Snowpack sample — Buffalo Mountain, Silverthorne, Colorado, USA (2/22/26, 2:02 PM MST)
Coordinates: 39.622, -106.113
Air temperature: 33 °F
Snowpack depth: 63 cm
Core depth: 50 cm
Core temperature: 26.6 °F
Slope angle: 11°, slope face: 116°
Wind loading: low
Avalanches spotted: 0
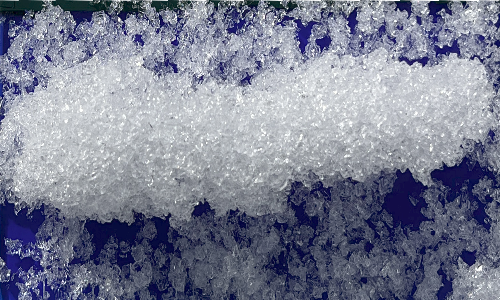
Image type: core
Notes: In a firebreak similar to site 1, minimal wind loading with no spotted avalanches (not many faces in view though)